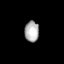
Tissue: skin
Cell type: Epithelial cells
Senescence score: 0.1442
Nuclear area (px): 287
Mean DAPI intensity: 177.275